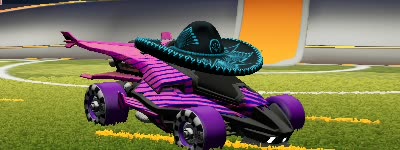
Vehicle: aftershock